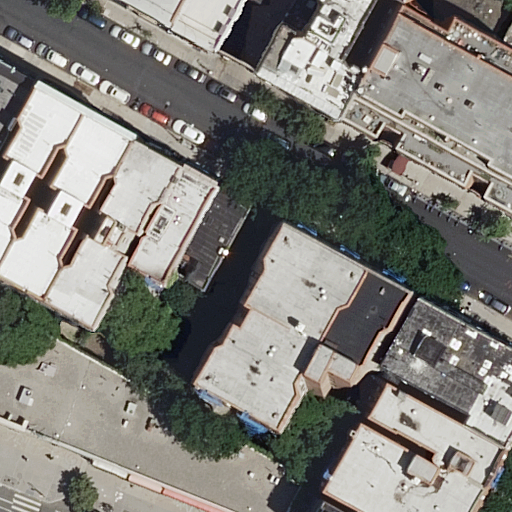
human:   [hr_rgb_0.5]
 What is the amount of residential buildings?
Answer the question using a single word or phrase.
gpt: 19

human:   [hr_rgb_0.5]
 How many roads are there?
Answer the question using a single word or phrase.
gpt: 3

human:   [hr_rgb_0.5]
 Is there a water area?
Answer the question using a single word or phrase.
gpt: no

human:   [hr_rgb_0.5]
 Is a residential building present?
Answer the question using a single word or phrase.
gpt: yes

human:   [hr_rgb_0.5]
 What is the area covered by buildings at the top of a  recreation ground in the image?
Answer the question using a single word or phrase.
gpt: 0m2

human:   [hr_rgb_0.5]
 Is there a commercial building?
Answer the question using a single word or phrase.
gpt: no

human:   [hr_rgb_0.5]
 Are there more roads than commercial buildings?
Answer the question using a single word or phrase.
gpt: yes

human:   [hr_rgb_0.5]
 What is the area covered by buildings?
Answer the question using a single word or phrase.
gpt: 5553m2

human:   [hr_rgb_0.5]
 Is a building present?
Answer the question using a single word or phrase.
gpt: yes

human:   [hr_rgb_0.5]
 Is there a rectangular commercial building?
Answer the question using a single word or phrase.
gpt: no

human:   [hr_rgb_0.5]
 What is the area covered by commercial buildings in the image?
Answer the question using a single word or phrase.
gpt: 0m2

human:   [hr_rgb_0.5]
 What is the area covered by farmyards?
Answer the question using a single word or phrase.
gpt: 0m2

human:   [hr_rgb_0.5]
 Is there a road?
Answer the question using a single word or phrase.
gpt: yes

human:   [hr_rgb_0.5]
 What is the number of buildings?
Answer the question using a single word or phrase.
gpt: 19

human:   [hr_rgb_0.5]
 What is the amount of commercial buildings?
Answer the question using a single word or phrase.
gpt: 0

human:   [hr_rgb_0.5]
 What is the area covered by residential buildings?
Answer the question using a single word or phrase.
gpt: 5553m2

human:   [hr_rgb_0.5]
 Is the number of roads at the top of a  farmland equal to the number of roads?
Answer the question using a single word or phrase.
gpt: no

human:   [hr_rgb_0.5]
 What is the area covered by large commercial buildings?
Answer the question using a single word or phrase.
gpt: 0m2

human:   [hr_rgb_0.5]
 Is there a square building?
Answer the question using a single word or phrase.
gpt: no

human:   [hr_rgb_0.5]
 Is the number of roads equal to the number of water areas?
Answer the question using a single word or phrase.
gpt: no

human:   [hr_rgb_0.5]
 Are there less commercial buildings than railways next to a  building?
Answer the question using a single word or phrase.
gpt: no

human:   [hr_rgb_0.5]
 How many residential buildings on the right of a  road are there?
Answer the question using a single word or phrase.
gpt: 15

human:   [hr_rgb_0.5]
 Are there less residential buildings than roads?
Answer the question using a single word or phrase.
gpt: no

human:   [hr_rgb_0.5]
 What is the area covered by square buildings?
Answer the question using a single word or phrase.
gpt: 0m2

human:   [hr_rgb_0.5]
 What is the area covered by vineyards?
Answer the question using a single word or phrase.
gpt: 0m2

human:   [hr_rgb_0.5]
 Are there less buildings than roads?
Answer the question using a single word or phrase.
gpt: no

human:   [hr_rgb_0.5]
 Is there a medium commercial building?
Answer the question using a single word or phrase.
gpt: no

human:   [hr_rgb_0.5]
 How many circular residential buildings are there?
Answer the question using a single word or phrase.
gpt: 0

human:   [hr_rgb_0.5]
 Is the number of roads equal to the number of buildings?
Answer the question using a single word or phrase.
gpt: no

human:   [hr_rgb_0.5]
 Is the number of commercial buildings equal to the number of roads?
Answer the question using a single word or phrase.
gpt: no

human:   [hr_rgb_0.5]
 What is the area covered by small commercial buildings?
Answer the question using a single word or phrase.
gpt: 0m2

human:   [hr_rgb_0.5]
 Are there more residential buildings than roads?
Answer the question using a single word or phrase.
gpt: yes

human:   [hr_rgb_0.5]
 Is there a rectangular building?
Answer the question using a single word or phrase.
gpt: yes

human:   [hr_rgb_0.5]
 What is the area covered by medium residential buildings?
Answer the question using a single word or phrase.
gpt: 3510m2

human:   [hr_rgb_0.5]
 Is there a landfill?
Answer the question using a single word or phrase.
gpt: no

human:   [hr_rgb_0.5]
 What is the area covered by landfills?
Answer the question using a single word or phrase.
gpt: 0m2

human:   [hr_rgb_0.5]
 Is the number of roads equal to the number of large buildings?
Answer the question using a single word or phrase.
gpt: no

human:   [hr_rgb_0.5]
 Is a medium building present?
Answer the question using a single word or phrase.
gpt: yes

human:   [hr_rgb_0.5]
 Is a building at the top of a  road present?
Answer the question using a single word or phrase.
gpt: yes

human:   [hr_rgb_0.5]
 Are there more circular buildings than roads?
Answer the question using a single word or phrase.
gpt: no

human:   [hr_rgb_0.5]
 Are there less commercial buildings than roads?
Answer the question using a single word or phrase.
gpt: yes

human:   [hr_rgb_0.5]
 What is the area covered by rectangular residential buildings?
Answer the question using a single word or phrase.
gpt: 1655m2

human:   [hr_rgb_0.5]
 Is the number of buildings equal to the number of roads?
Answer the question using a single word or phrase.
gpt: no

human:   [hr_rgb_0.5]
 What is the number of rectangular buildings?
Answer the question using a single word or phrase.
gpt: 8

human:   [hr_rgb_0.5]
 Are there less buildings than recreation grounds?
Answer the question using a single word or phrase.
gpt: no

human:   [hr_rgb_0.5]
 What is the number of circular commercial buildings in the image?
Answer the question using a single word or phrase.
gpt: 0

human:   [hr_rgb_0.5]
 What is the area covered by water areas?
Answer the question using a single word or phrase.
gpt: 0m2

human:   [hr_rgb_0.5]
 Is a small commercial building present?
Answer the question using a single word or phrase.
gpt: no

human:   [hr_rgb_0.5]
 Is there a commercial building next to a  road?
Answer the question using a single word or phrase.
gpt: no

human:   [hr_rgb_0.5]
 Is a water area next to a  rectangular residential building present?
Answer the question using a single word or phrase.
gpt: no

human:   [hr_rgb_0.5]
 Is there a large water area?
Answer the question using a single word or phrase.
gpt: no

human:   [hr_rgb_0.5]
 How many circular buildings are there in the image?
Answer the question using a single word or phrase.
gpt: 0

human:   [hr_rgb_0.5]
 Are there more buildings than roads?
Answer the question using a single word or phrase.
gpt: yes

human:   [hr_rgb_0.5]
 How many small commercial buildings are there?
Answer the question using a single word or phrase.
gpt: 0

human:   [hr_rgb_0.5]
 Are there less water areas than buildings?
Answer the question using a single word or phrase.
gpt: yes

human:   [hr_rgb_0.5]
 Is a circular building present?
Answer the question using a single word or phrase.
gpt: no

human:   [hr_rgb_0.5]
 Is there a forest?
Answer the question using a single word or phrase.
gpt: no

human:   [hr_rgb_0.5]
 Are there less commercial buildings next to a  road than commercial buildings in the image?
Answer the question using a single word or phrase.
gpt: no

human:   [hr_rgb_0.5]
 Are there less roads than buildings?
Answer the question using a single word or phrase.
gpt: yes

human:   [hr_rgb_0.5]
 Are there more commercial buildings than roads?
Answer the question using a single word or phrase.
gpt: no

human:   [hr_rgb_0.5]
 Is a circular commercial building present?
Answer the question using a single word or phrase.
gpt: no

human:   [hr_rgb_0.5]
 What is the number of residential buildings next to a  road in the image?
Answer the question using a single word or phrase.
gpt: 19

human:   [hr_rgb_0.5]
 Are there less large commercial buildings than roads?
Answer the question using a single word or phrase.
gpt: yes

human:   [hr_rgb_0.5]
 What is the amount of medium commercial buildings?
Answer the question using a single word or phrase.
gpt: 0